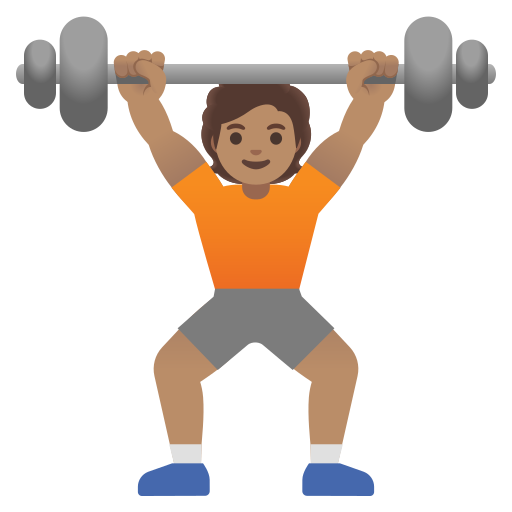
Emoji: 🏋🏽